Aerial crown-view tile of a tropical tree (Barro Colorado Island, Panama), acquired 20250715:
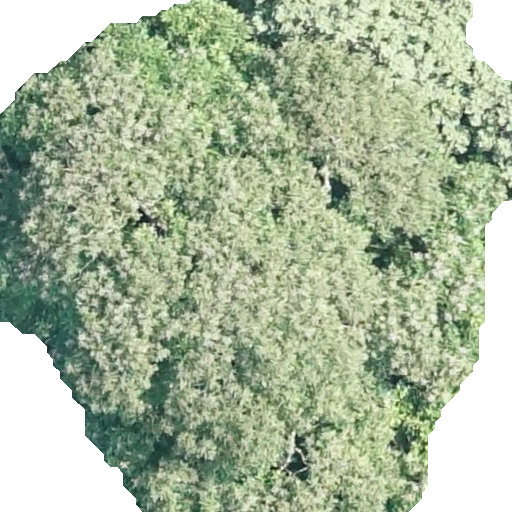
Species: Dipteryx oleifera
GBIF accepted scientific name: Dipteryx oleifera
Crown area: 376.516 m²